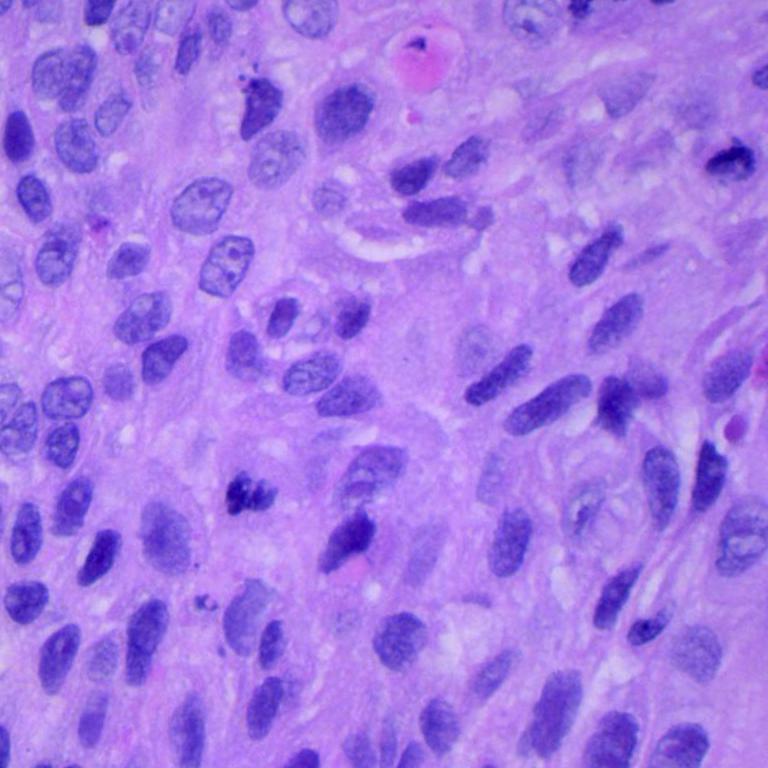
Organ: lung
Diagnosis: squamous carcinomas